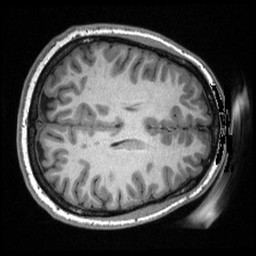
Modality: T1w
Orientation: axial